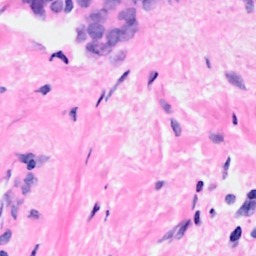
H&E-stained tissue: Breast